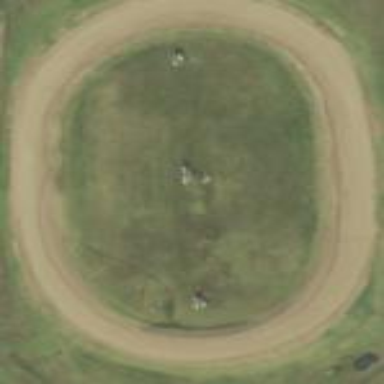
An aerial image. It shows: Raceway for motor sports.